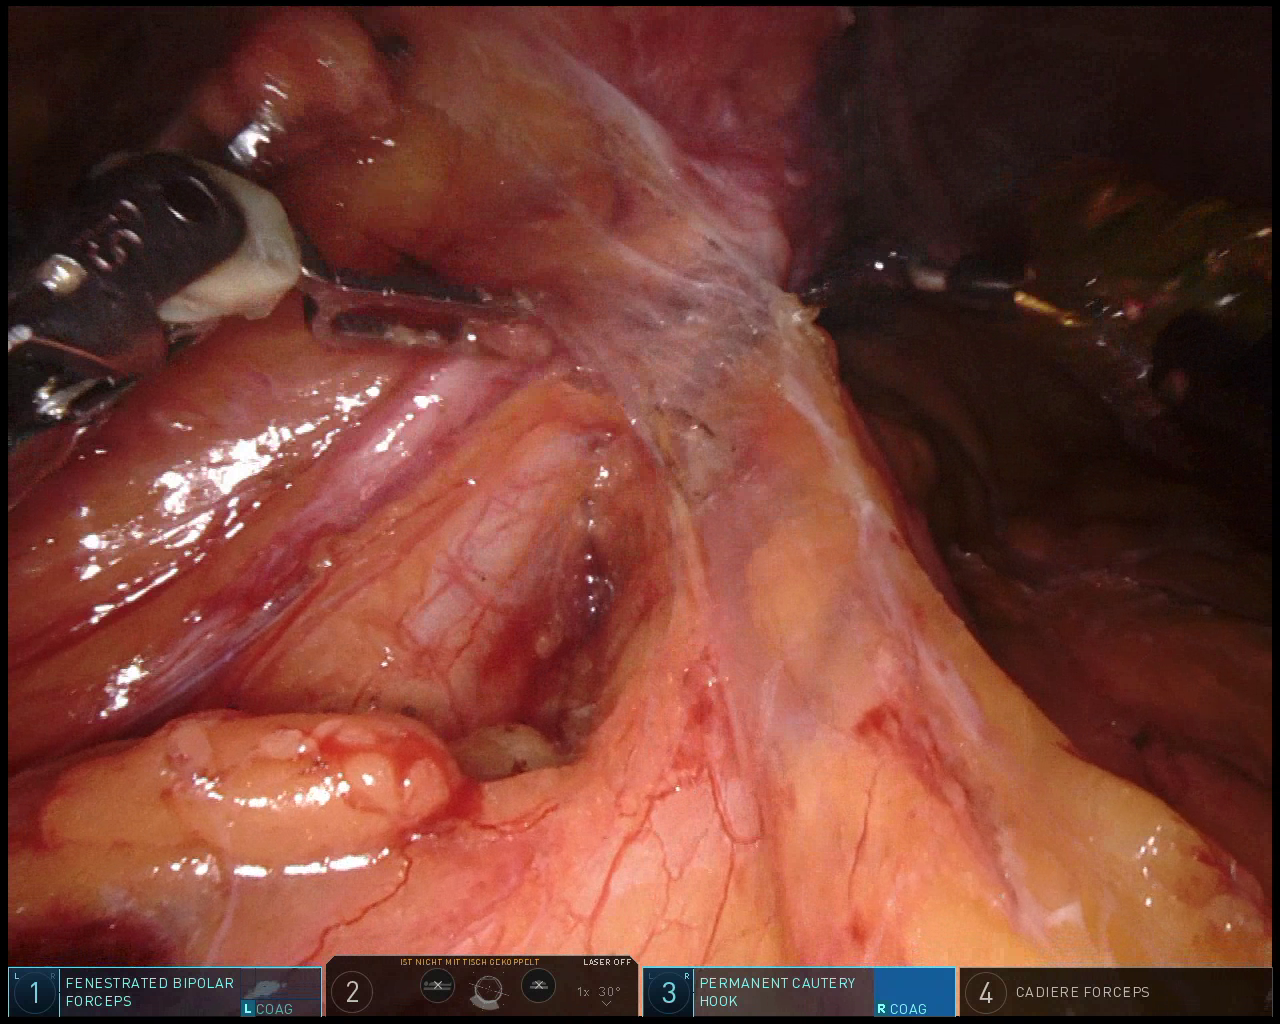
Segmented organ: ureter
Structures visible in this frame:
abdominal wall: no
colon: no
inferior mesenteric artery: no
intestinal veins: no
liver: no
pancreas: no
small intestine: no
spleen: no
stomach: no
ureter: yes
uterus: yes
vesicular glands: no